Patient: sex M, age 71
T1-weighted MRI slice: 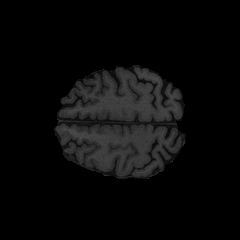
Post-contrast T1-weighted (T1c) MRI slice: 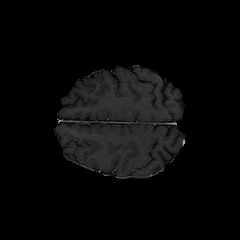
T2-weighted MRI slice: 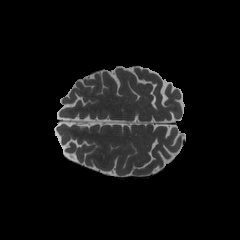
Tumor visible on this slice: no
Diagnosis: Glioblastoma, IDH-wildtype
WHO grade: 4